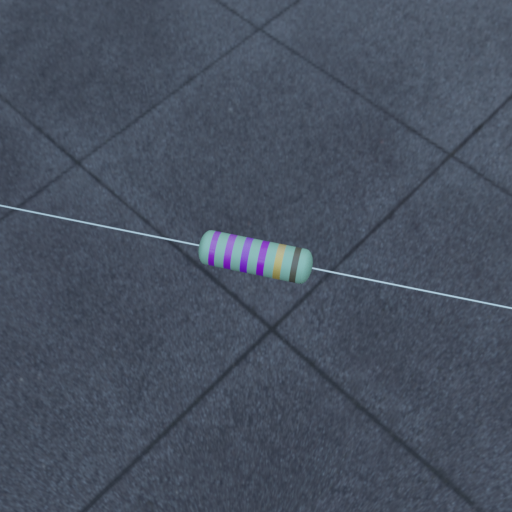
Resistor colour bands (in order): violet, violet, violet, violet, gold, brown